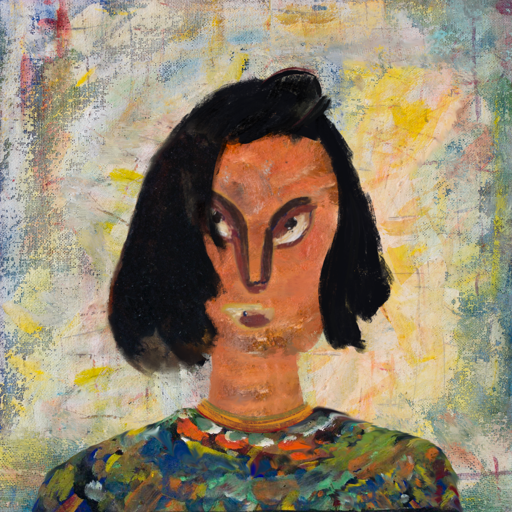
Background: Irani, Head And Neck Front: Boggyland, Face Front: After_Raid, Bust: An_Impression, Hair Front: Mosgoul, Head Accessory: Blank, Second Necklace: Blank, Necklace: Mother_And_Son_Son, Baby: Blank